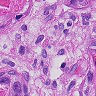
Metastatic tissue present: yes